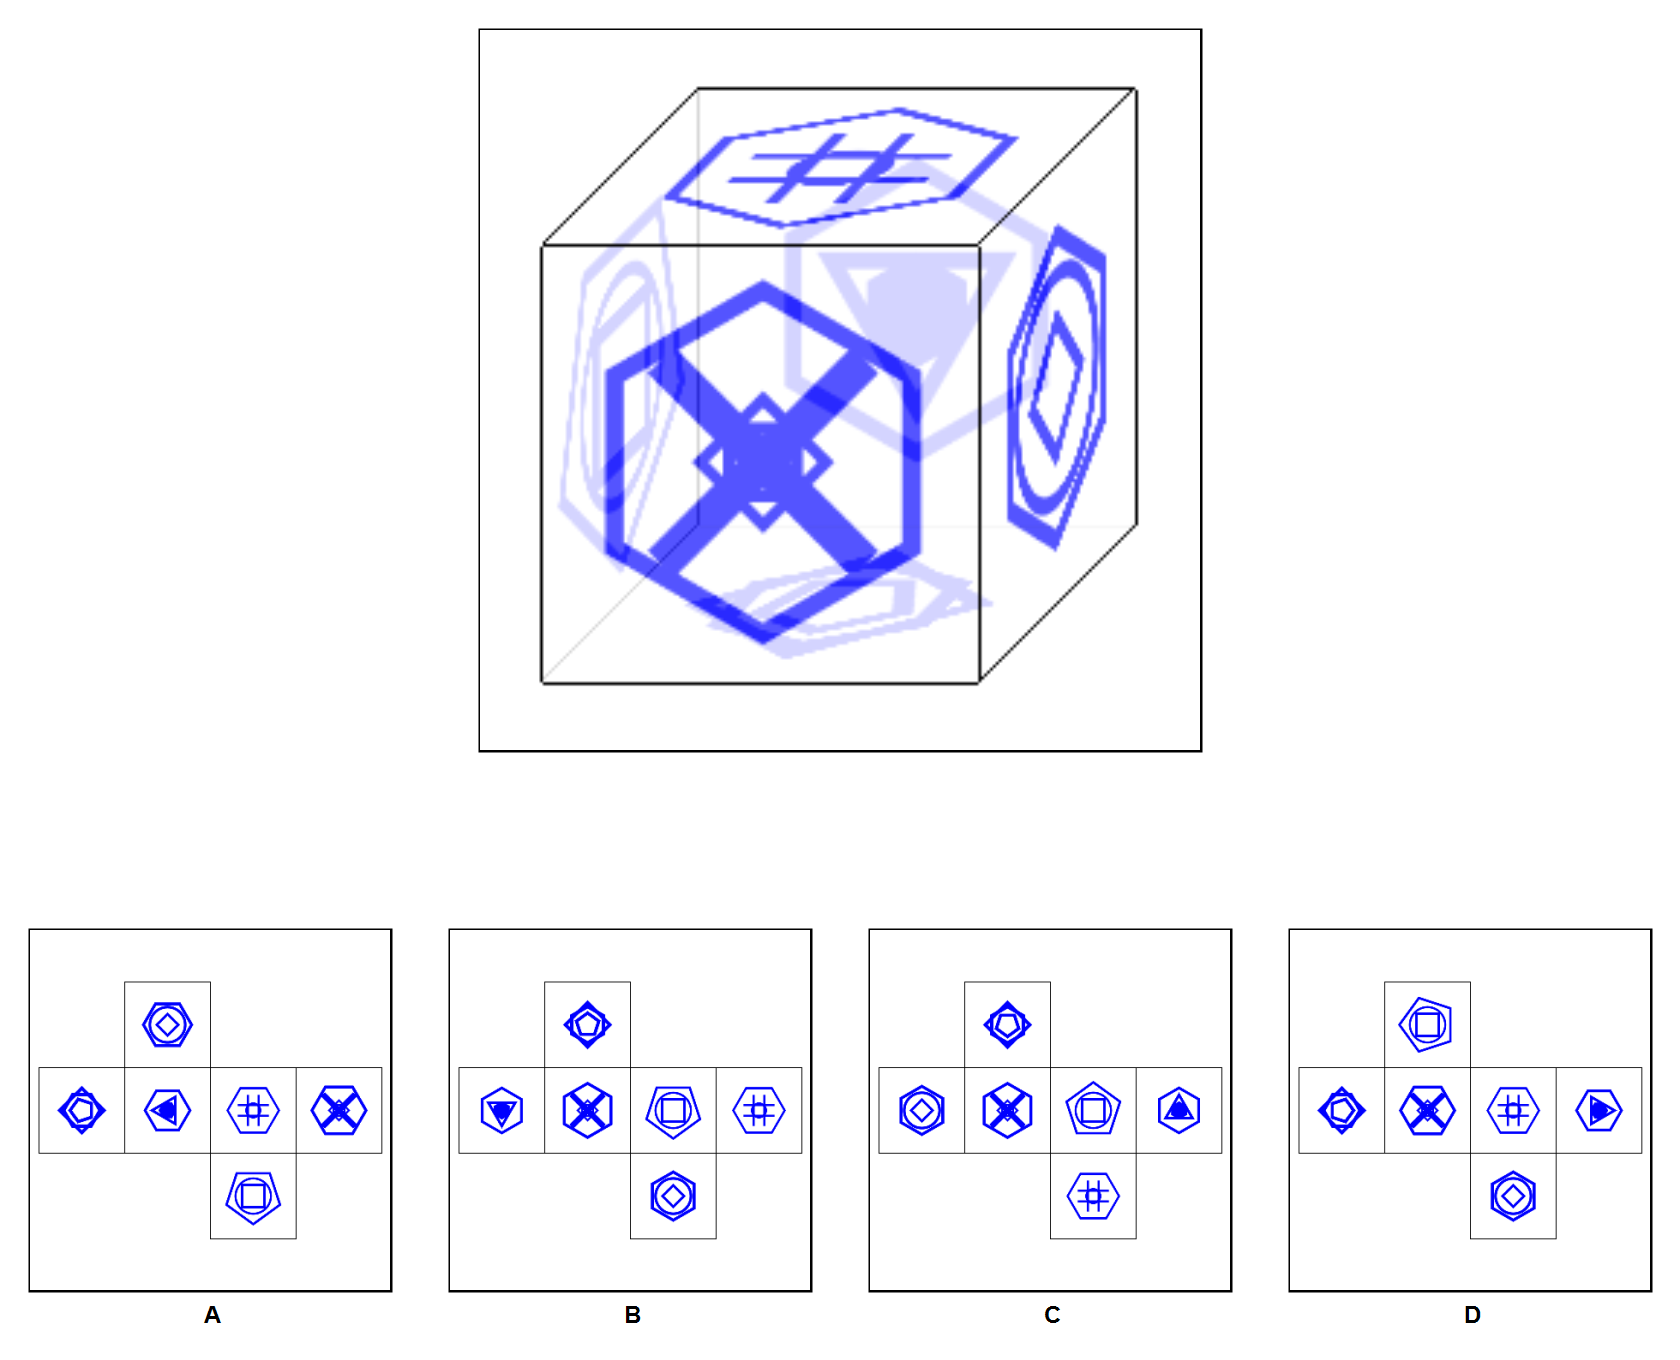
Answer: B